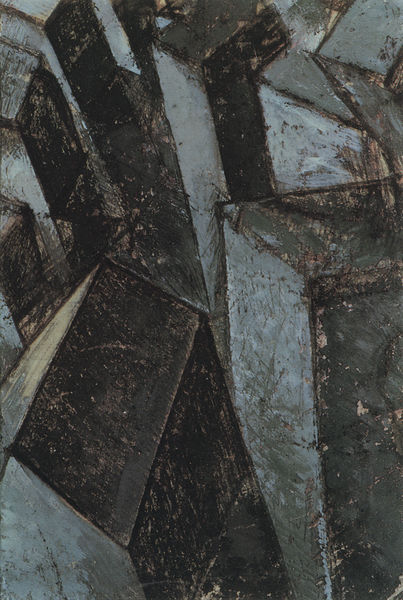
Titel: Sintesi di un paesaggio
Künstler: Mario Sironi
Institution: Privatbesitz
Schlagwörter: blau, dunkel, gemälde, himmel, schatten, weiß, komposition, kubismus, stadt, ausschnitt, braun, grau, hell, licht, nacht, schwarz, straße, dach, gebäude, haus, flächig, malerei, architektur, steine, öl, häuser, traurig, umrisse, kisten, perspektive, abstrakt, flächen, modern, dächer, formen, monochrom, linien, schlucht, abstraktion, aufsicht, grossstadt, kante, eckig, rechteck, form, ecken, quader, picasso, graublau, stahl, geometrie, quadrat, viereck, kuben, hochhaus, hochhäuser, kristallin, splitter, analytisch, synthetisch, räumlichkeit, schwarzgrau, braques, überschnitten, vogel perspektieve, depresiv, mistraisch